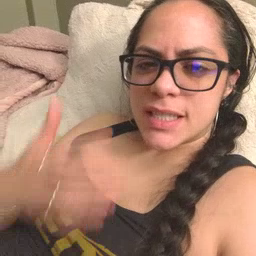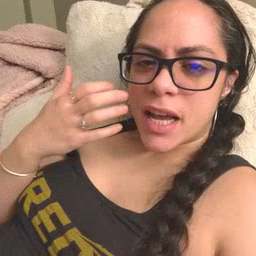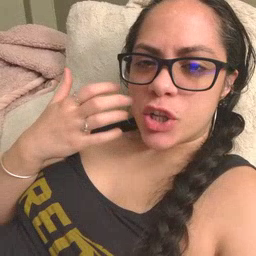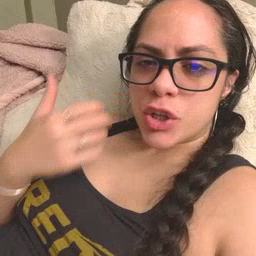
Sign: tiger